Question: ## Algorithm
1. Start
2. Input a city name - partial or complete
3. If the user hits enter , take the text from JTextField
4. Begin brute force search.
5. If the matches are found, put them in a Vector and put it in a JList
6. If no match is found, add a String "No Match Found" in Vector
7. Display JWindow to user containing the results
8. Stop
## Code:
'''
package test;
import javax.swing.*;
import java.awt.Dimension;
import java.awt.event.*;
import java.util.Vector;
public class AutoCompleteTest extends JFrame{
JTextField city = new JTextField(10);
String enteredName = null;
String[] cities = {"new jersey","new hampshire",
"sussex","essex","london","delhi","new york"};
JList list = new JList();
JScrollPane pane = new JScrollPane();
ResultWindow r = new ResultWindow();
//------------------------------------------------------------------------------
public static void main(String[] args) {
new AutoCompleteTest();
}
//------------------------------------------------------------------------------
public AutoCompleteTest(){
setLayout(new java.awt.FlowLayout());
setVisible(true);
add(city);
// add(pane);
pack();
setDefaultCloseOperation(JFrame.EXIT_ON_CLOSE);
city.addKeyListener(new TextHandler());
}
//------------------------------------------------------------------------------
public void initiateSearch(String lookFor){
Vector<String> matches = new Vector<>();
lookFor = lookFor.toLowerCase();
for(String each : cities){
if(each.contains(lookFor)){
matches.add(each);
System.out.println("Match: " + each);
}
}
this.repaint();
if(matches.size()!=0){
list.setListData(matches);
r.searchResult = list;
r.pane = pane;
r.initiateDisplay();
}else{
matches.add("No Match Found");
list.setListData(matches);
r.searchResult = list;
r.pane = pane;
r.initiateDisplay();
}
}
//------------------------------------------------------------------------------
public class ResultWindow extends JWindow{
public JScrollPane pane;
public JList searchResult;
//------------------------------------------------------------------------------
public ResultWindow(){
}
//------------------------------------------------------------------------------
public void initiateDisplay(){
pane.setViewportView(searchResult);
add(pane);
pack();
this.setLocation(AutoCompleteTest.this.getX() + 2,
AutoCompleteTest.this.getY()+
AutoCompleteTest.this.getHeight());
// this.setPreferredSize(city.getPreferredSize());
this.setVisible(true);
}
}
//------------------------------------------------------------------------------
class TextHandler implements KeyListener{
@Override
public void keyTyped(KeyEvent e){
}
@Override
public void keyPressed(KeyEvent e){
if(r.isVisible()){
r.setVisible(false);
}
if(e.getKeyChar() == '
'){
initiateSearch(city.getText());
}
}
@Override
public void keyReleased(KeyEvent e){
}
}
//------------------------------------------------------------------------------
}
'''
## Output

## Problem
The size of the 'JWindow' displaying the results (which is a 'JList' in a 'JScrollPane') changes based on the results - if the city name is small, 'JWindow' is small, if the city name is big, 'JWindow' is big.
I have tried every possible combination. I tried using 'setPreferredDimension()' of the 'JWindow', the 'JList' and 'JScrollPane' but the issue won't go.
I want it to match the size of the decorated 'JFrame' no matter what
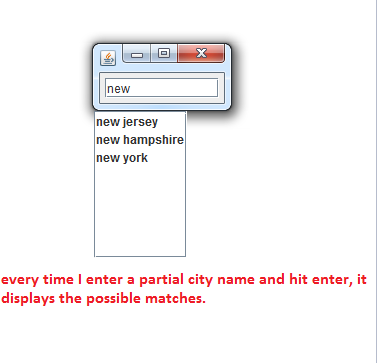
Answer: - 'JList' or 'JComboBox' doesn't returns proper 'PreferredSize', have to set this value, use <URL>
EDIT
> Anyways so basically I will have to manually create a list of all the
cities that are to be supported right ?? bx @Little Child
- this idea could be quite easy, you can to put <URL>